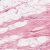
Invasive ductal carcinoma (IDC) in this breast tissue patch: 0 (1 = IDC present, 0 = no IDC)